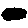
Label: zigzag